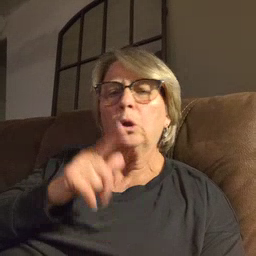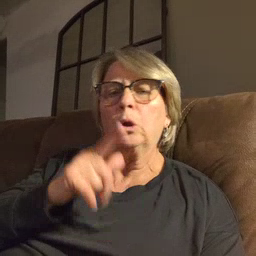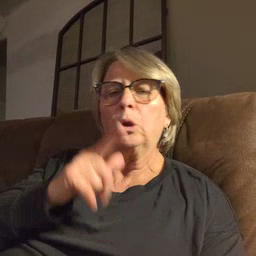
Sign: on